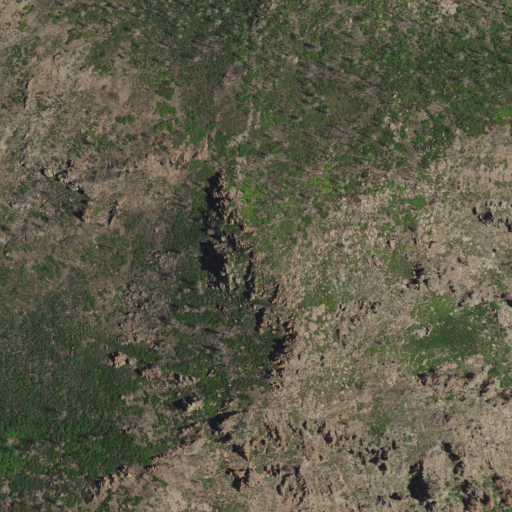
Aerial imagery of mountain in New Mexico named Granite Peak containing shrub, evergreen forest, deciduous forest, and grassland